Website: crate-barrel
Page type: billing-address
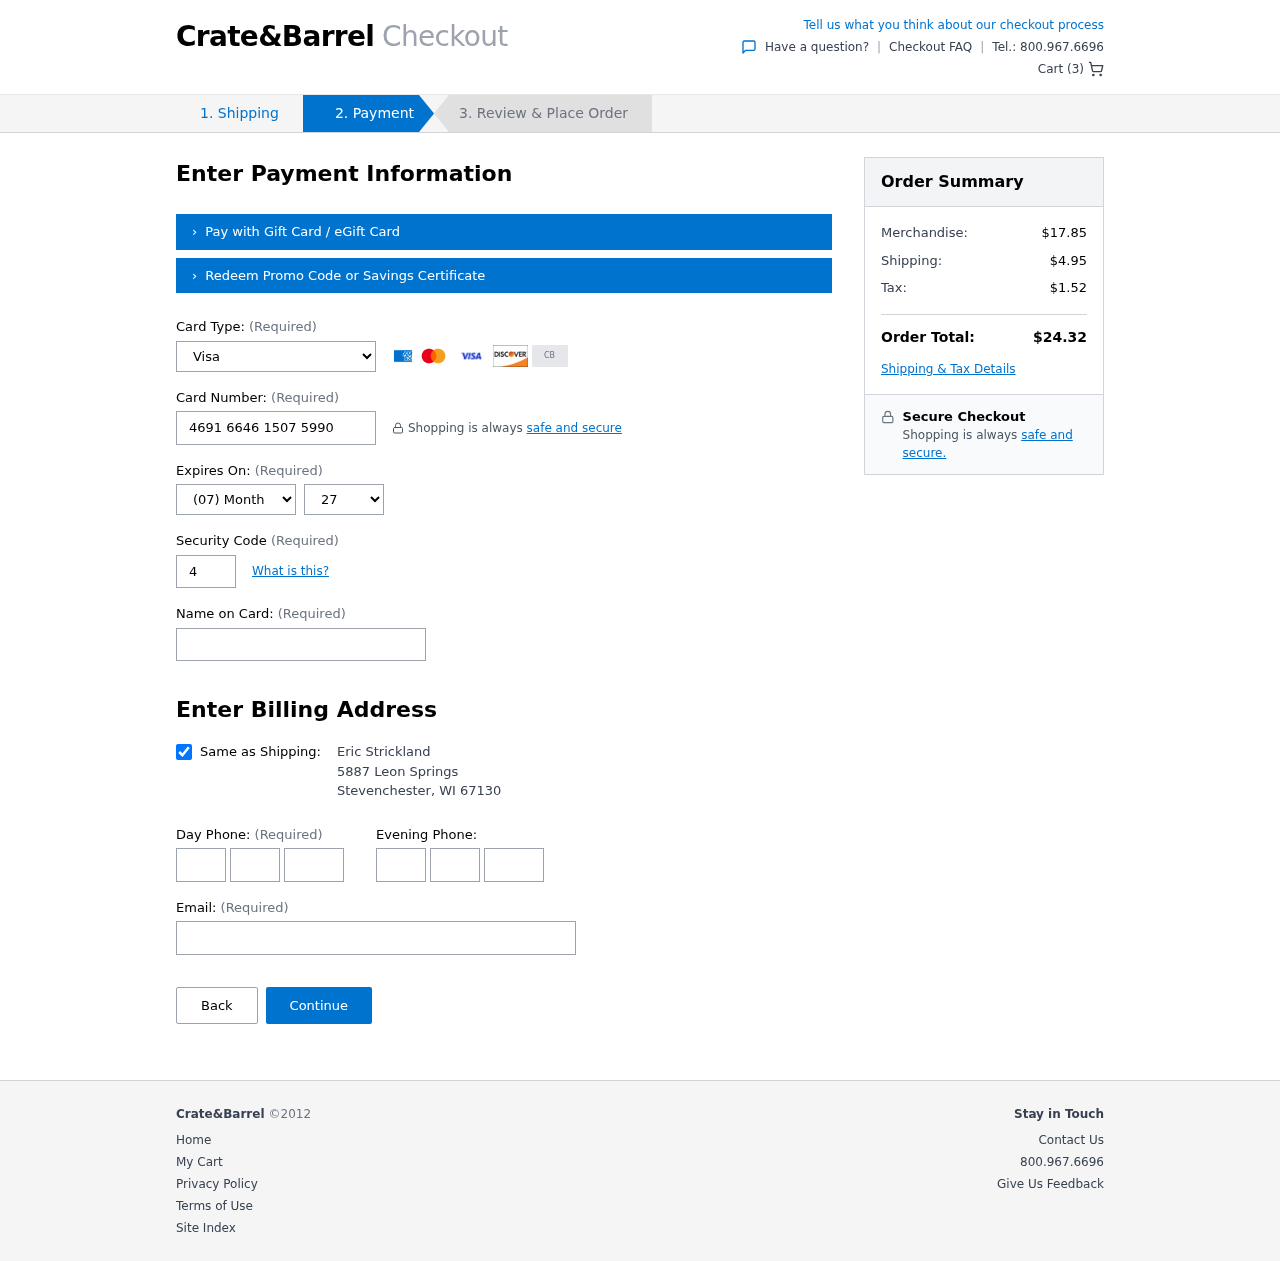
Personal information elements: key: PII_CARD_CVV
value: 442
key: PII_CARD_EXPIRY_MONTH
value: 07
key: PII_CARD_EXPIRY_YEAR
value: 27
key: PII_CARD_NUMBER
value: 4691 6646 1507 5990
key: PII_CARD_TYPE
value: Visa
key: PII_CITY
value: Stevenchester
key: PII_EMAIL
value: estrickland@yahoo.com
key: PII_FULLNAME
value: Eric Strickland
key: PII_PHONE_AREA
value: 593
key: PII_PHONE_PREFIX
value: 917
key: PII_PHONE_SUFFIX
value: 9608
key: PII_POSTCODE
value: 67130
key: PII_STATE_ABBR
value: WI
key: PII_STREET
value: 5887 Leon Springs
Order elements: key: ORDER_NUM_ITEMS
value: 3
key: ORDER_SUBTOTAL
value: $17.85
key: ORDER_SHIPPING_COST
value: $4.95
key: ORDER_TAX
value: $1.52
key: ORDER_TOTAL
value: $24.32